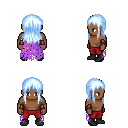
a pixel art fantasy rpg character, male body template, human, dark skin, maroon tattered cape, red pants, white cyan unkempt hairstyle, cloth bracers, black shoes, four views (front, back, left, right), 2x2 character sprite sheet, small pixel art, hard edges, no anti-aliasing